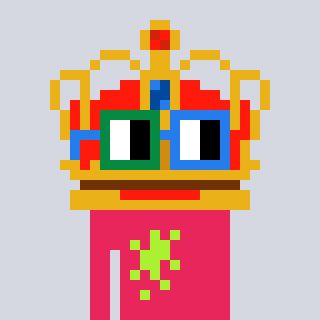
a pixel art character with square green and blue glasses, a crown-shaped head and a redpinkish-colored body on a cool background